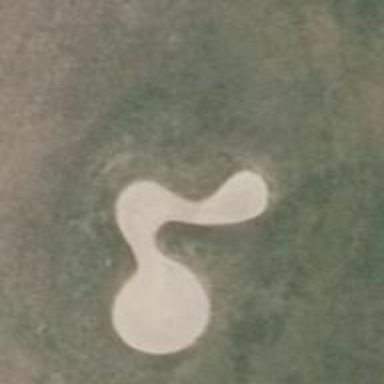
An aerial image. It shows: Golf bunker filled with natural sand.